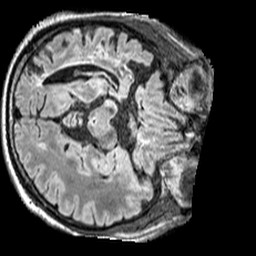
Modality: FLAIR
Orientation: axial
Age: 45
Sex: male
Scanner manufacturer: siemens
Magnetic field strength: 3 T
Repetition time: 5 s
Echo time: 0.387 s